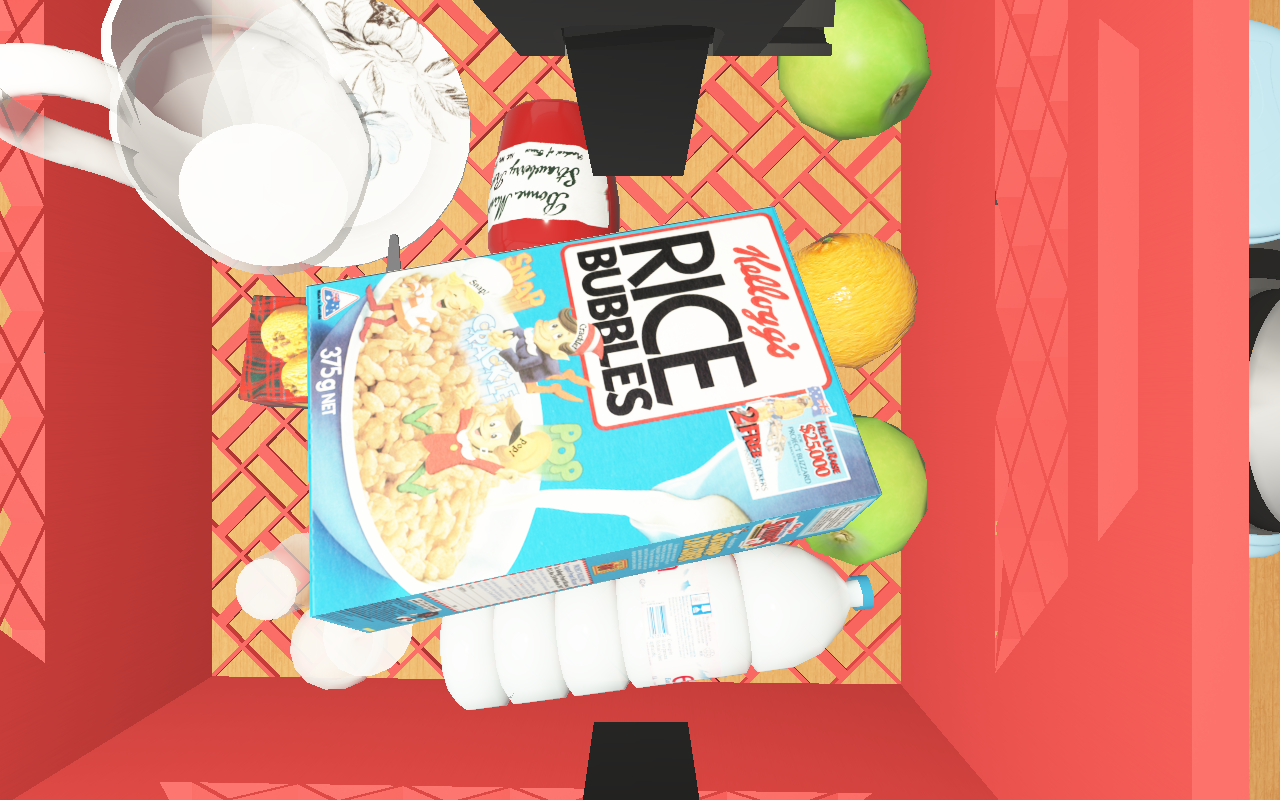
Objects in the scene:
carafe
water bottle
apple
orange
orange
spoon
glass
wineglass
cereal box
cereal box